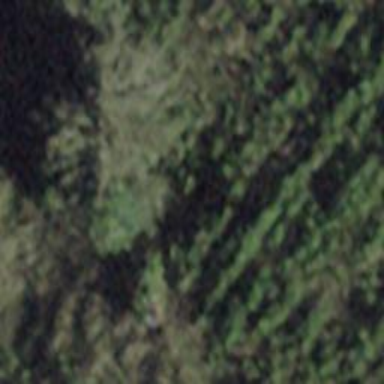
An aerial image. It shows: Row of trees in natural setting.